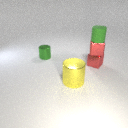
small red metal cube below small green rubber cylinder